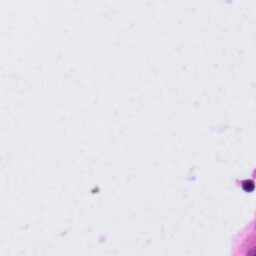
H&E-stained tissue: Tonsil